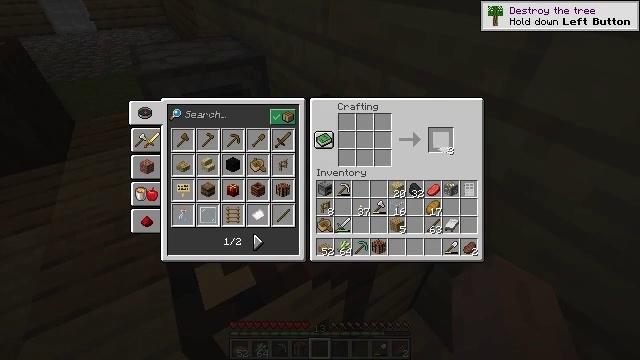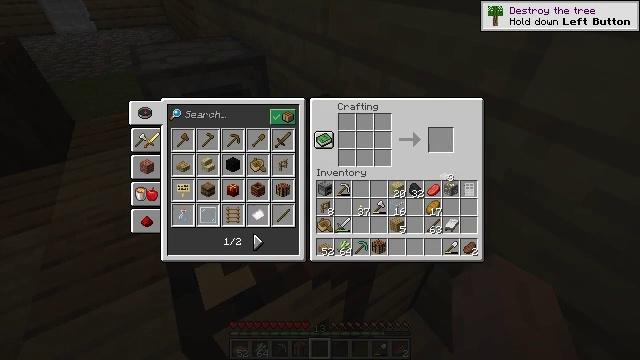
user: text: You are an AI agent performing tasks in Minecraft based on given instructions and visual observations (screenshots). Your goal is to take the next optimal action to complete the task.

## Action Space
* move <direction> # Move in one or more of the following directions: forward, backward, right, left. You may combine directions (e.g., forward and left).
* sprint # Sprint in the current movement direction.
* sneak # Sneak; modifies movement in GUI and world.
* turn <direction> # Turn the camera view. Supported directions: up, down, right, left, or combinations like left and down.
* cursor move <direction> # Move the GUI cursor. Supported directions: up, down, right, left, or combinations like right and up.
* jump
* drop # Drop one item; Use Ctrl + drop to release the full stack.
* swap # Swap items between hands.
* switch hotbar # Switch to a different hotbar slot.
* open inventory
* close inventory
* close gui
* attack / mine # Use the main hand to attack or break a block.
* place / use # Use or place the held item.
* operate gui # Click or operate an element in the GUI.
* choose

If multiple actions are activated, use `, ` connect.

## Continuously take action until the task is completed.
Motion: motion action
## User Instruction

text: Turn wool into a white carpet using the crafting table.
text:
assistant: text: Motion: cursor move down
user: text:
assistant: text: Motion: no_op